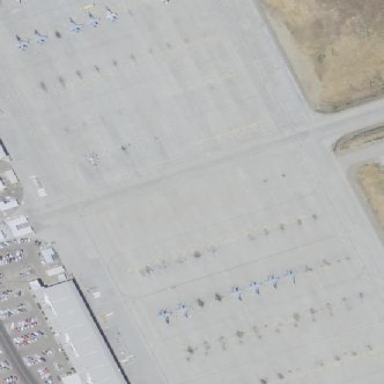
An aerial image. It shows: Apron at the airport.